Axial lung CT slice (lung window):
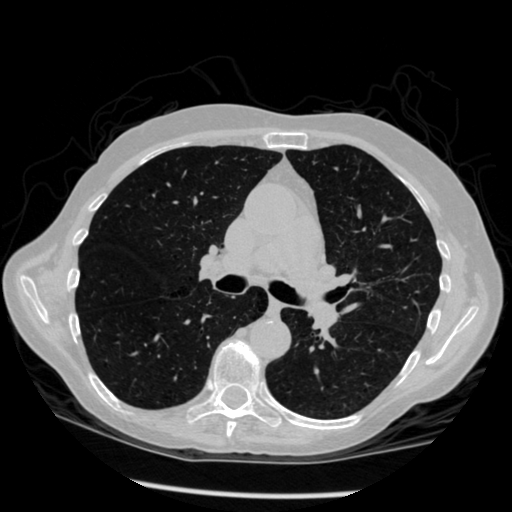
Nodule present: no